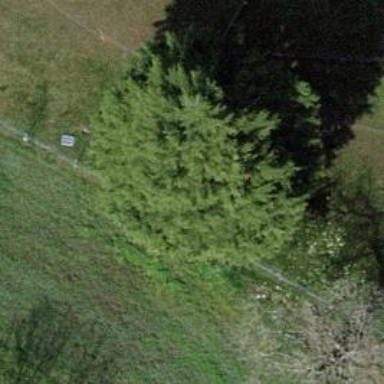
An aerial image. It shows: Evergreen tree with needle-leaved leaves.